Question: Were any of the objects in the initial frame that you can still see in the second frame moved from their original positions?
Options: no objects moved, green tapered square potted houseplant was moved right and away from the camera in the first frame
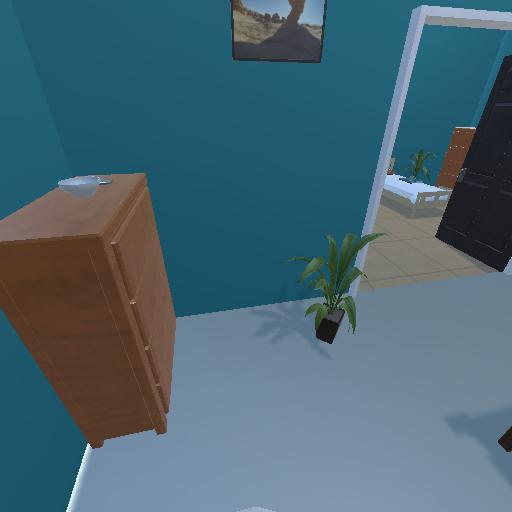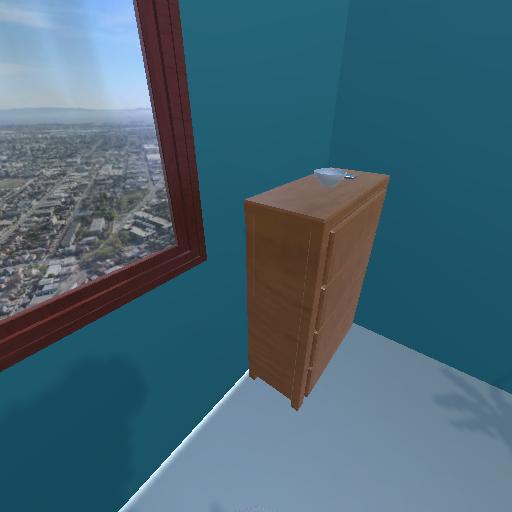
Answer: no objects moved